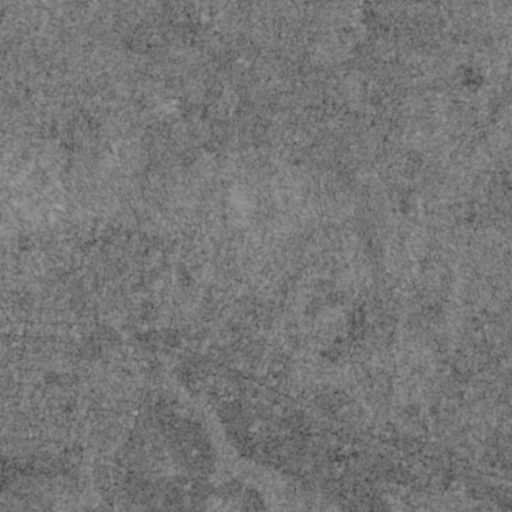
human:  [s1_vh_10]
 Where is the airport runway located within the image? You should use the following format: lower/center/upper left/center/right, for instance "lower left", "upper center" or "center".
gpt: The airport runway is located in the lower left of the image.
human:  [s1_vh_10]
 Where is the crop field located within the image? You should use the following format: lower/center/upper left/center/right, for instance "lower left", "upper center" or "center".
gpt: There is no crop field in the image.

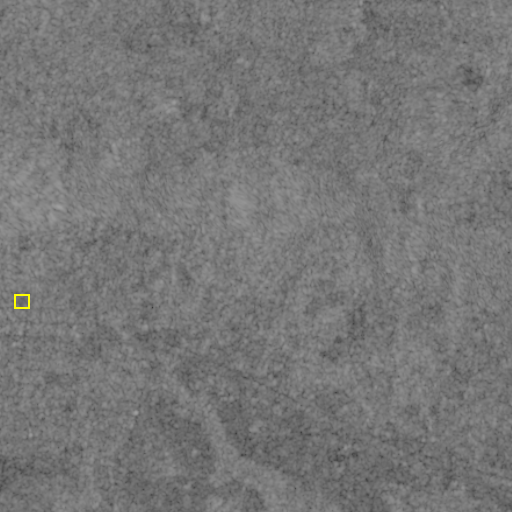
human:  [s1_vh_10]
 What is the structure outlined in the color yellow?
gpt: The structure outlined in yellow is a park.
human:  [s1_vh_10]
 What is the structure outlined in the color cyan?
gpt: There is no cyan outline.